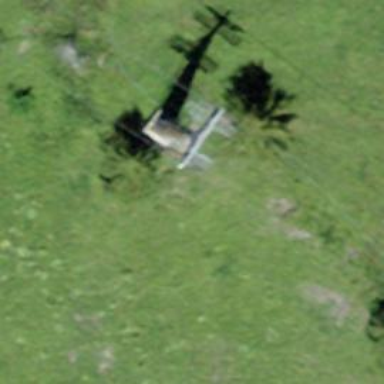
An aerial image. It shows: Pylon used for aerialway.